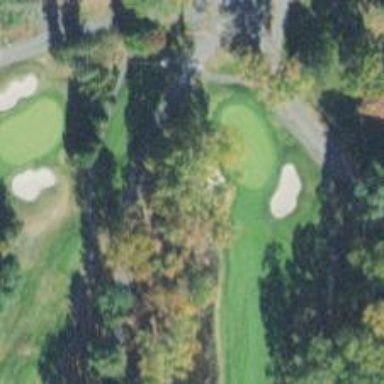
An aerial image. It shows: Golf hole.